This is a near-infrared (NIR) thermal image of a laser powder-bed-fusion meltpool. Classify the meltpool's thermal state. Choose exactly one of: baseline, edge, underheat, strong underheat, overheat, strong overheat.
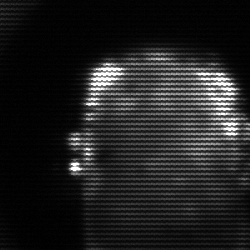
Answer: baseline